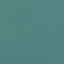
Land use / land cover: SeaLake